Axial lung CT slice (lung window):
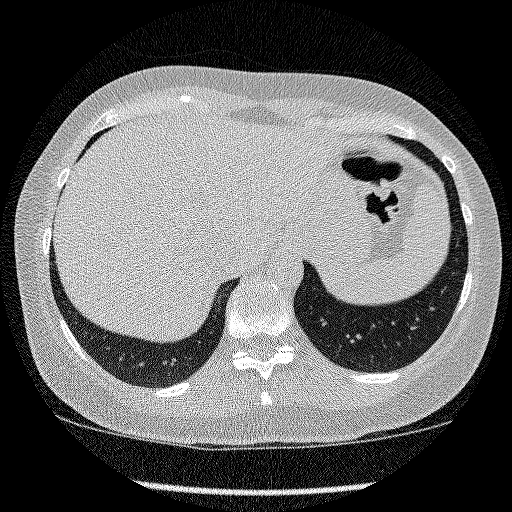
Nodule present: no